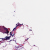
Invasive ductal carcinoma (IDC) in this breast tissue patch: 0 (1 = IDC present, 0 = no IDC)